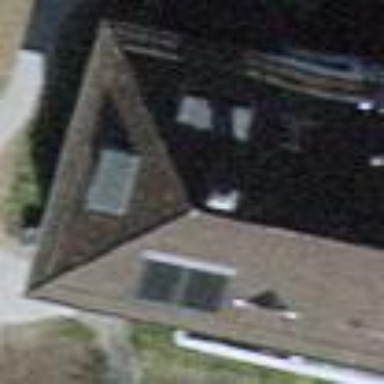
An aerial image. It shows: Building with tiled roof.